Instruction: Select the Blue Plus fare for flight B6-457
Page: flights
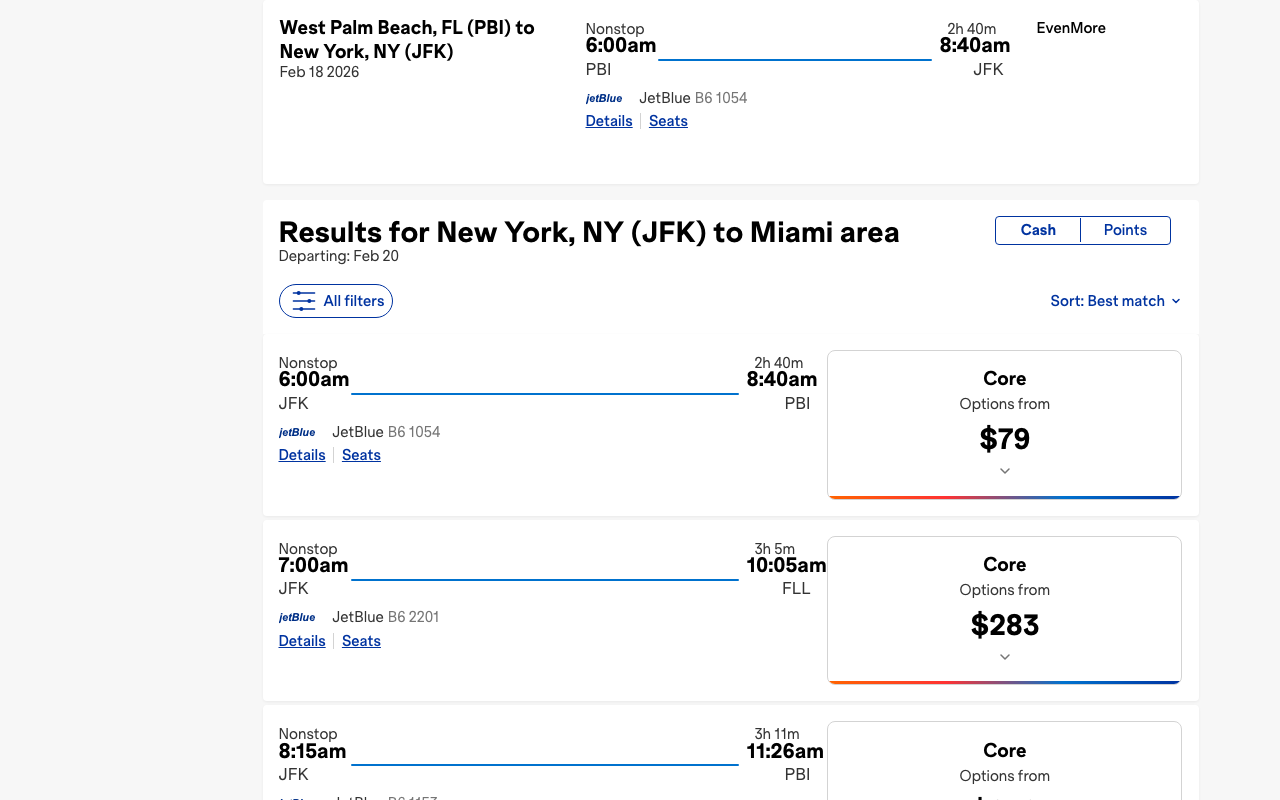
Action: click